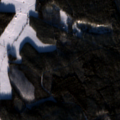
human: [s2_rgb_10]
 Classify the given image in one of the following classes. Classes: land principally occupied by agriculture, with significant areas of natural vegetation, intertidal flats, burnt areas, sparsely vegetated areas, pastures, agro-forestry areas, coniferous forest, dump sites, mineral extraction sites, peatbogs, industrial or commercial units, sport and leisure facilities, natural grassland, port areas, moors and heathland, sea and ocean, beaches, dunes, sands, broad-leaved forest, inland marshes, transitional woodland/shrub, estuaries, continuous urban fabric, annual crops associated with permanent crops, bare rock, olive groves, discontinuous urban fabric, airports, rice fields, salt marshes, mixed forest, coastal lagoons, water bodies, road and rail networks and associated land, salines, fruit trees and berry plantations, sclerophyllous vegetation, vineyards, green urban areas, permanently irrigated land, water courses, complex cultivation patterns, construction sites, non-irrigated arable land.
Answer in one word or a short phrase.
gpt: non-irrigated arable land, coniferous forest, mixed forest